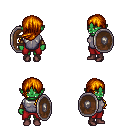
a pixel art fantasy rpg character, female body template, orc, green skin, steel chest armor, red pants, dark blonde left-swept hairstyle, cloth bracers, maroon shoes, shield, four views (front, back, left, right), 2x2 character sprite sheet, small pixel art, hard edges, no anti-aliasing